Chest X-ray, PA view. Patient: 32 years old, sex M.
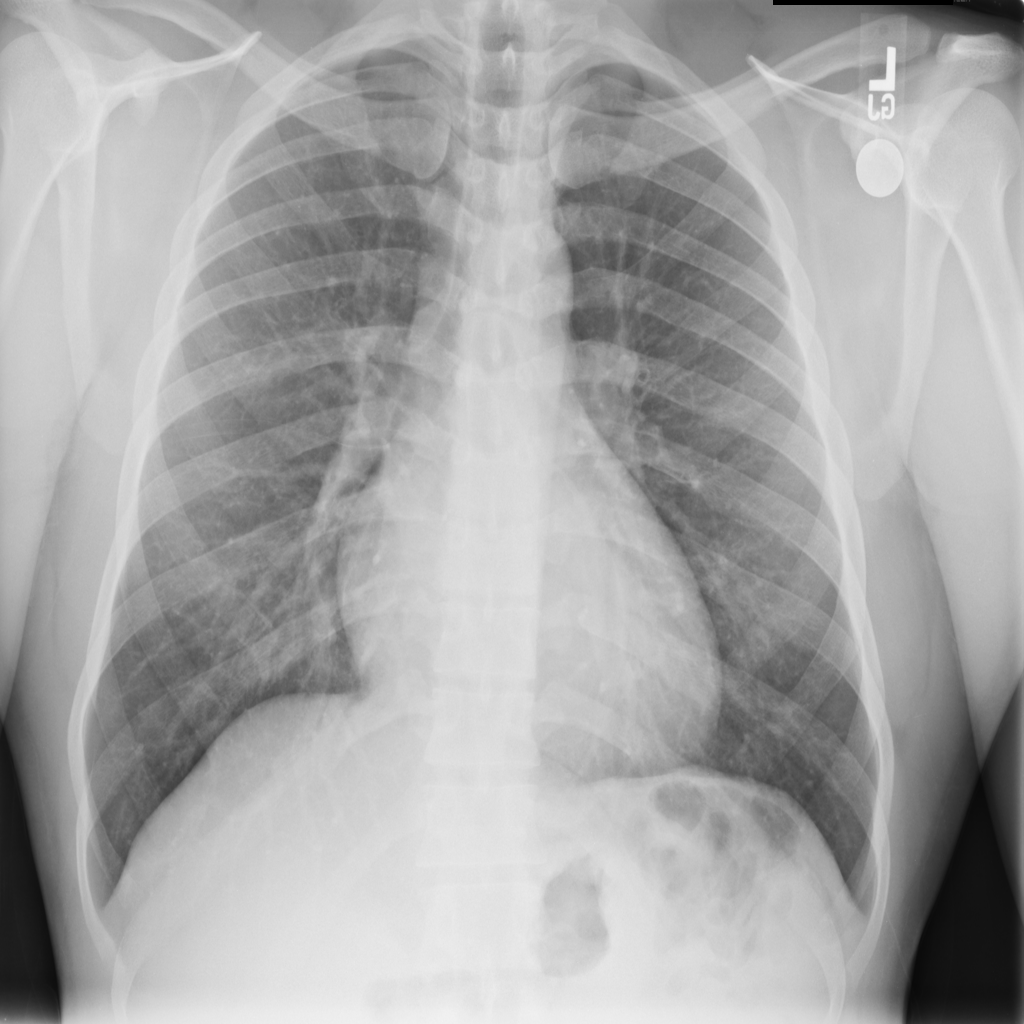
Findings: No Finding